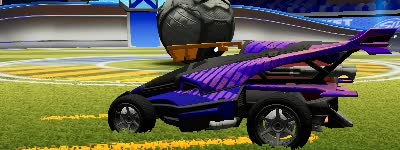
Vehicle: aftershock